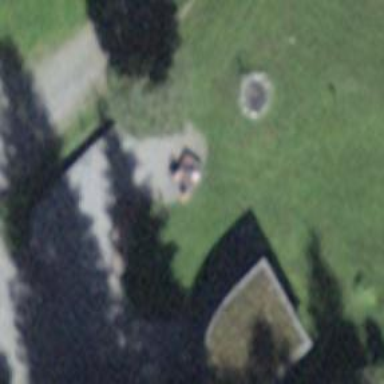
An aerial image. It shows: Picnic site for tourists.